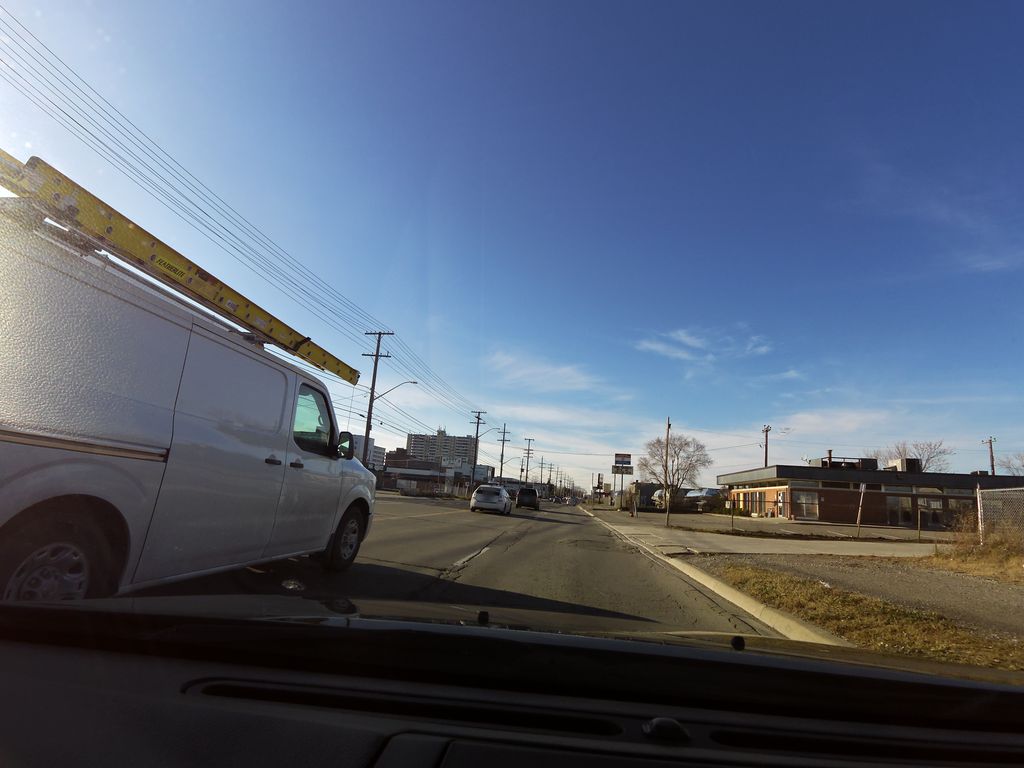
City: hamilton